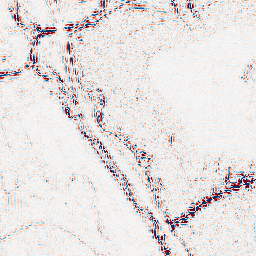
Category: wavelet
Decomposition family: wavelet_biorthogonal
Decomposition parameters: wavelet: bior2.4
level: 2
Upsampling method: sinc_blackman
Upsampling parameters: scale: 2
kernel_size: 16
Upsampling scale: 2